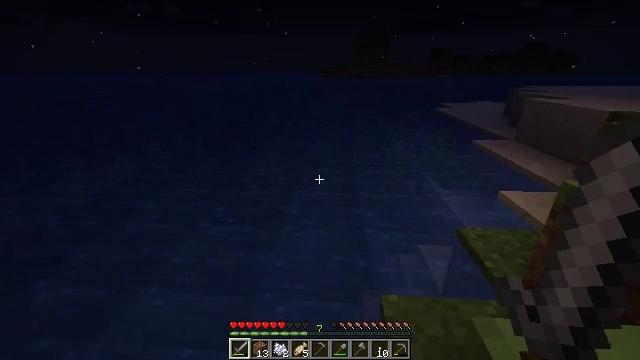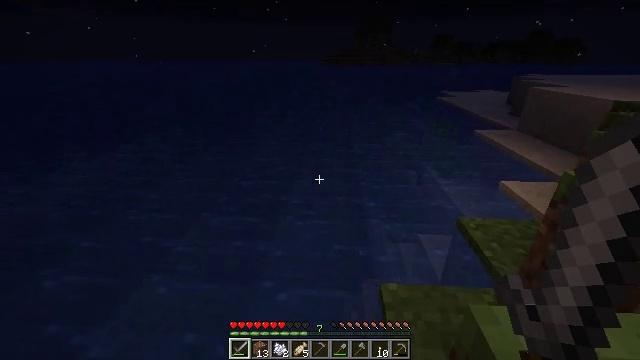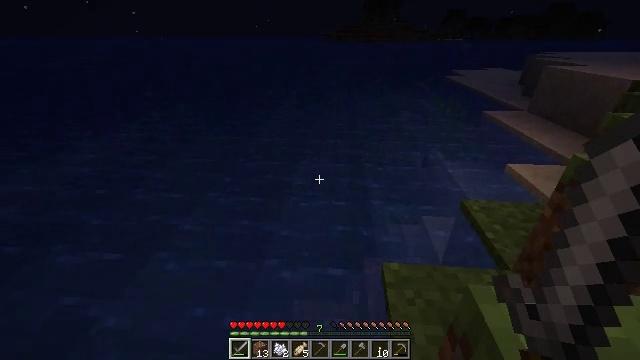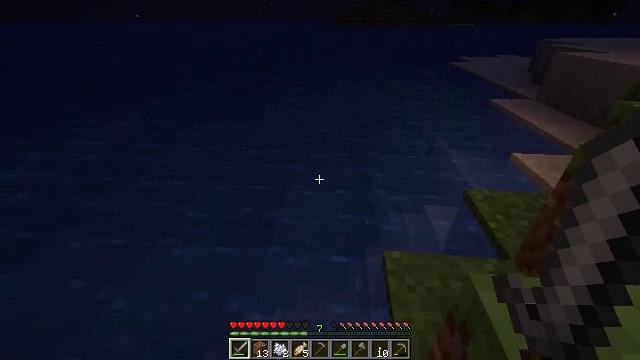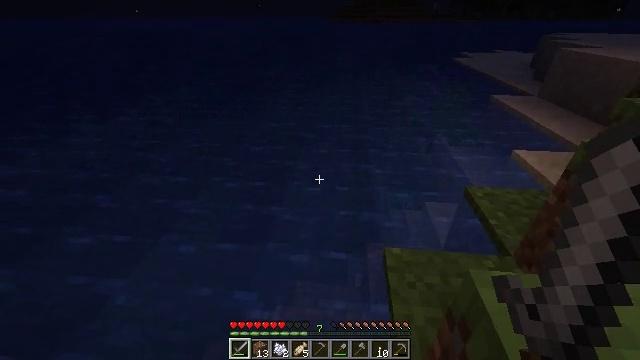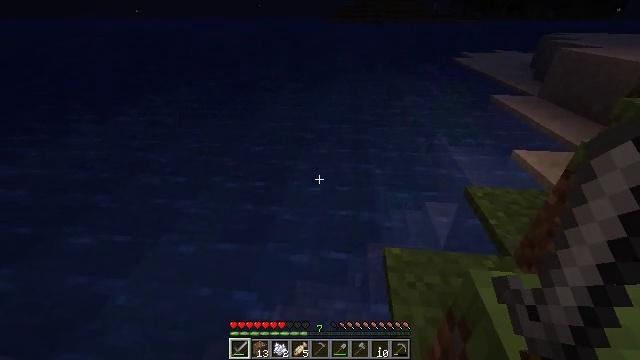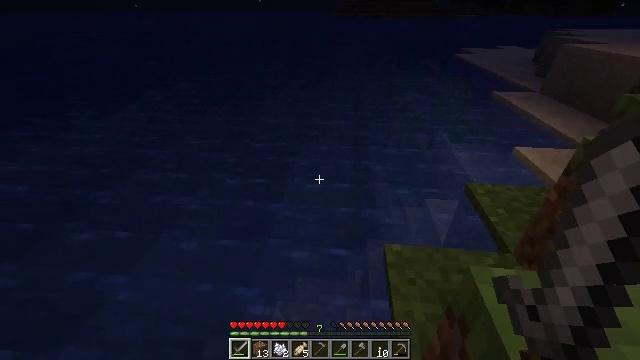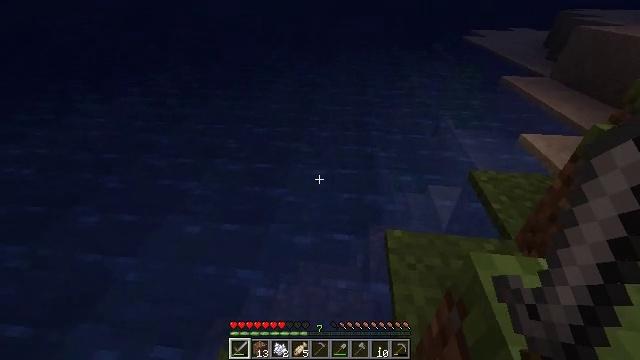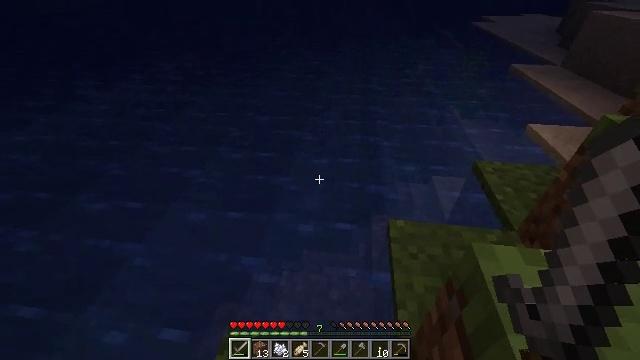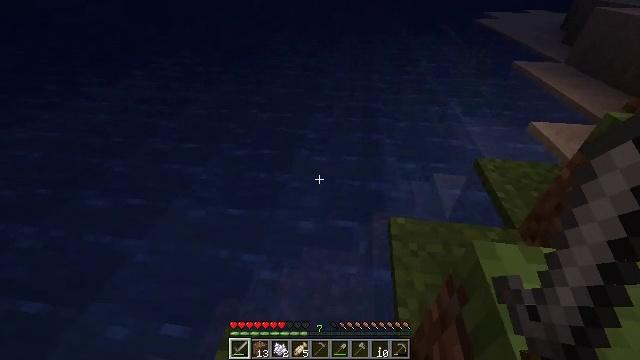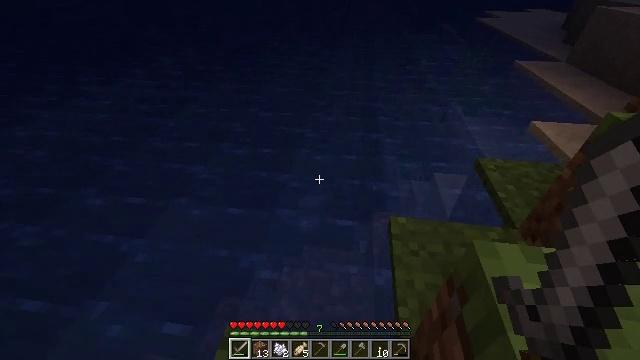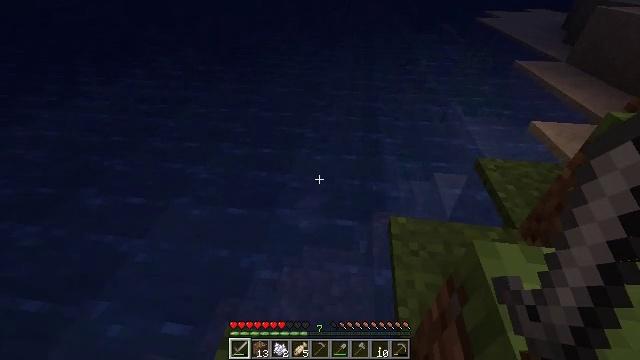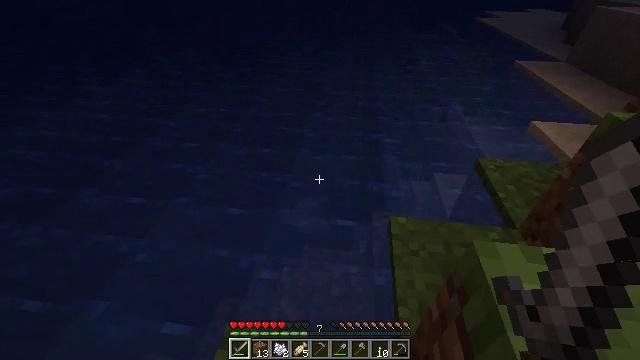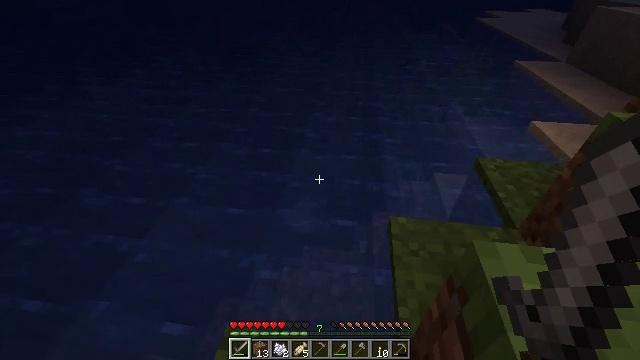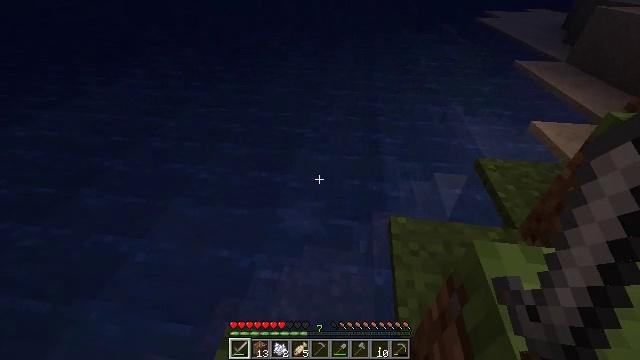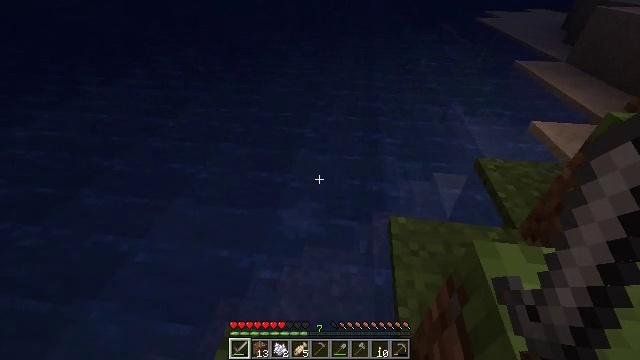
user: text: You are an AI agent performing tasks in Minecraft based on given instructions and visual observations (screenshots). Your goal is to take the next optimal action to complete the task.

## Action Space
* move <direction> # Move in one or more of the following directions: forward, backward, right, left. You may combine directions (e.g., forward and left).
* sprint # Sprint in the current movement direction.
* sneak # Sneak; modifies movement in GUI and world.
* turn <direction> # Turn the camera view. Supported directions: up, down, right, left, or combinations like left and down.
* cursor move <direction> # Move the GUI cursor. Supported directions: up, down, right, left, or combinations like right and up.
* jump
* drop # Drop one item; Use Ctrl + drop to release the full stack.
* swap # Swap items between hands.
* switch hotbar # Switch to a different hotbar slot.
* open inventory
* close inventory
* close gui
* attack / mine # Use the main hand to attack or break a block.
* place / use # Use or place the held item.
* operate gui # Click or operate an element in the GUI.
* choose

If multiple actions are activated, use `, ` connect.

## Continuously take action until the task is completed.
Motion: motion action
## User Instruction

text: Hunt a dolphin.
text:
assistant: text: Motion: turn down
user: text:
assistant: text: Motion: turn left and down
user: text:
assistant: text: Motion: turn down
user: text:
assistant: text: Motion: no_op
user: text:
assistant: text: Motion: no_op
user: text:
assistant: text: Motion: no_op
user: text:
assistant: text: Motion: turn down
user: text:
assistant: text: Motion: turn down
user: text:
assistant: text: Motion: no_op
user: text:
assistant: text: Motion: no_op
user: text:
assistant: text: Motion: no_op
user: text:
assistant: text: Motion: no_op
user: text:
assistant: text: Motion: no_op
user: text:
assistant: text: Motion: no_op
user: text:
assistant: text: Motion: no_op
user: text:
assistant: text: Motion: no_op
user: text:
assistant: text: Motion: turn left and down
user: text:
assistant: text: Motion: turn left and down
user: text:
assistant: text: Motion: no_op
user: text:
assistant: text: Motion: no_op
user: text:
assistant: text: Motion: turn left
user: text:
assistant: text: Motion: turn left and down
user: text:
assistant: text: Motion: turn left and down
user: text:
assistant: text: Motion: turn left
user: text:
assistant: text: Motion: turn left
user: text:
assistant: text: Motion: turn left
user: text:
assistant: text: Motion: turn left and up
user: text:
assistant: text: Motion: turn left and up
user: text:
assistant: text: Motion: turn up
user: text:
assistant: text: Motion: no_op